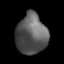
Tissue: lung
Cell type: T cells
Senescence score: 0.2066
Nuclear area (px): 1206
Mean DAPI intensity: 90.993